Question: I can't get my elements, for example 'ListView', to resize properly.
I got a 'ListActivity' for searching, with a dashboard, an editbox and a listview. The idea is to hide the actionbar while the keyboard is showing.
I extended 'LinearLayout', to listen to view size changes (as recommended <URL> :
'''
public class SizeChangingLinearLayout extends LinearLayout {
//...
@Override
protected void onSizeChanged(int xNew, int yNew, int xOld, int yOld)
{
View actionbar = mainView.findViewById(R.id.actionbar);
if (yNew > yOld)
actionbar.setVisibility(View.VISIBLE);
else if (yNew < yOld)
actionbar.setVisibility(View.GONE);
super.onSizeChanged(xNew, yNew, xOld, yOld);
}
}
'''
The hiding/showing of the actionbar works as expected but there is a gap below the 'ListView' of the same height as the hidden actionbar. As soon as any graphics change (e.g. writing in the editbox) the 'ListView' fills the gap. A similar behavior appears in reverse, when hiding the keyboard.

[Edit]
The same problem also appears in changing other layout. Changing 'Visibility' of things in 'onSizeChanged' shows directly, but changing sizes and margins does not show until some other user action redraws those views. Invalidation does not work from 'onSizeChanged'.
[/Edit]
I have tried to refresh the graphics by:
- 'invalidate''ListView'<URL>- 'notifyDataSetChanged'- 'forceLayout'
... and more, without success. Why is the 'ListView' not resizing at first? Do I have to override 'onLayout' in my extended LinearLayout? What have I missed?
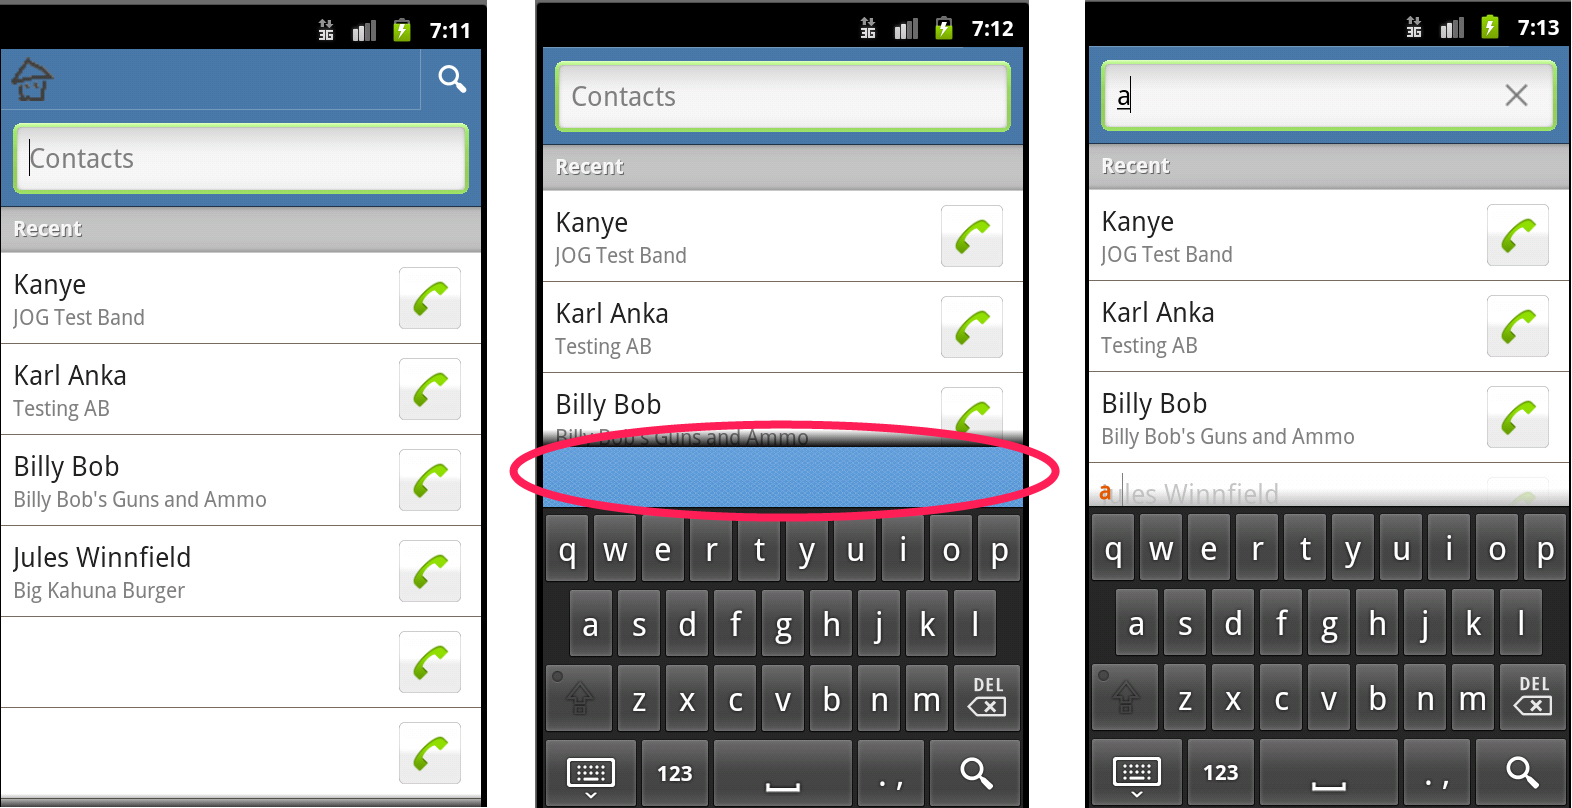
Answer: Adding the following at the end of 'onSizeChanged()' will solve it:
'''
Handler handler = new Handler();
handler.post(new Runnable() {
@Override
public void run() {
requestLayout();
}
});
'''
See the answer to this question: <URL>